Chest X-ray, PA view. Patient: 36 years old, sex F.
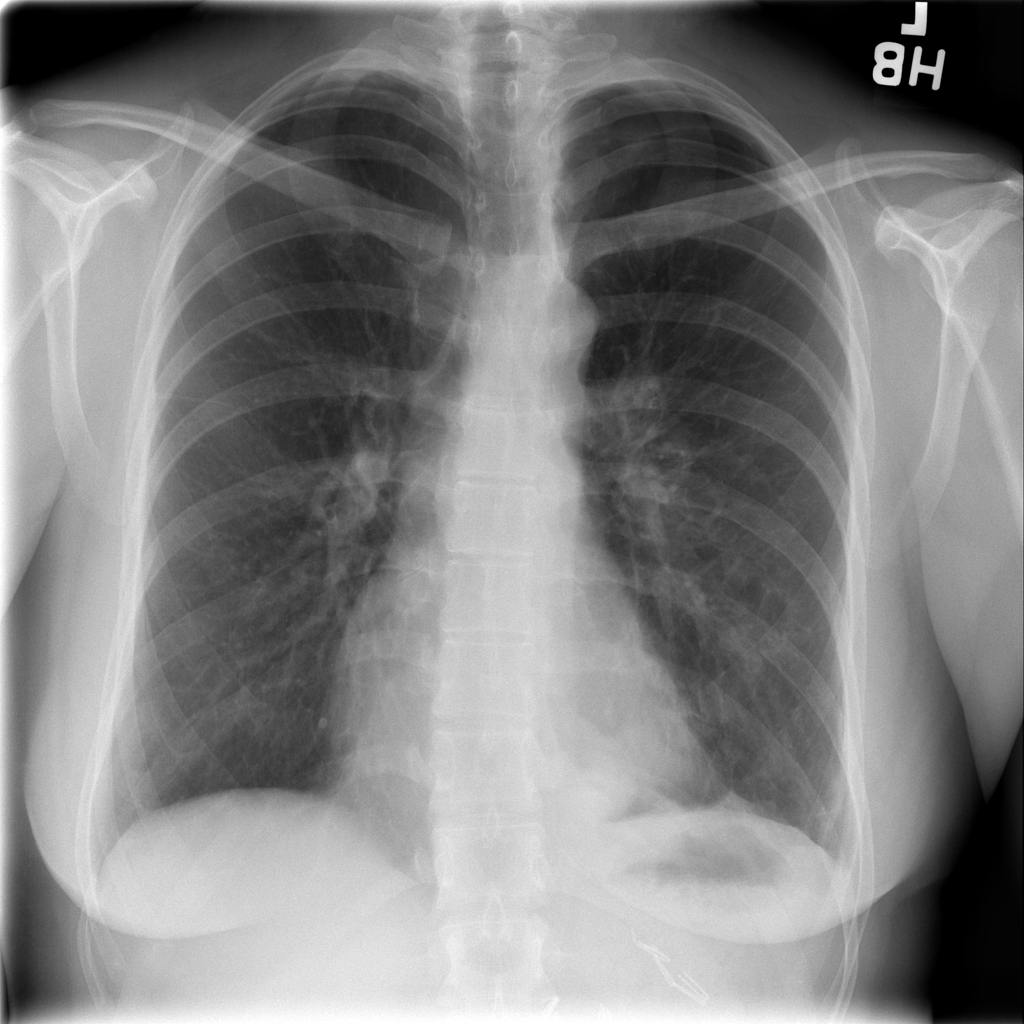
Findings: No Finding